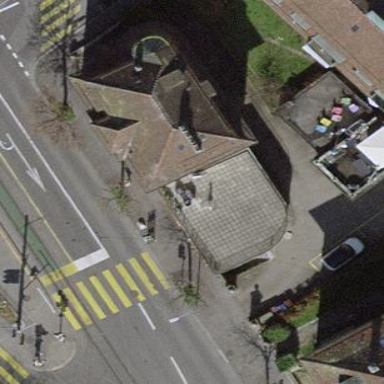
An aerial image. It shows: Apartments building with mansard roof.